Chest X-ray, PA view. Patient: 38 years old, sex M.
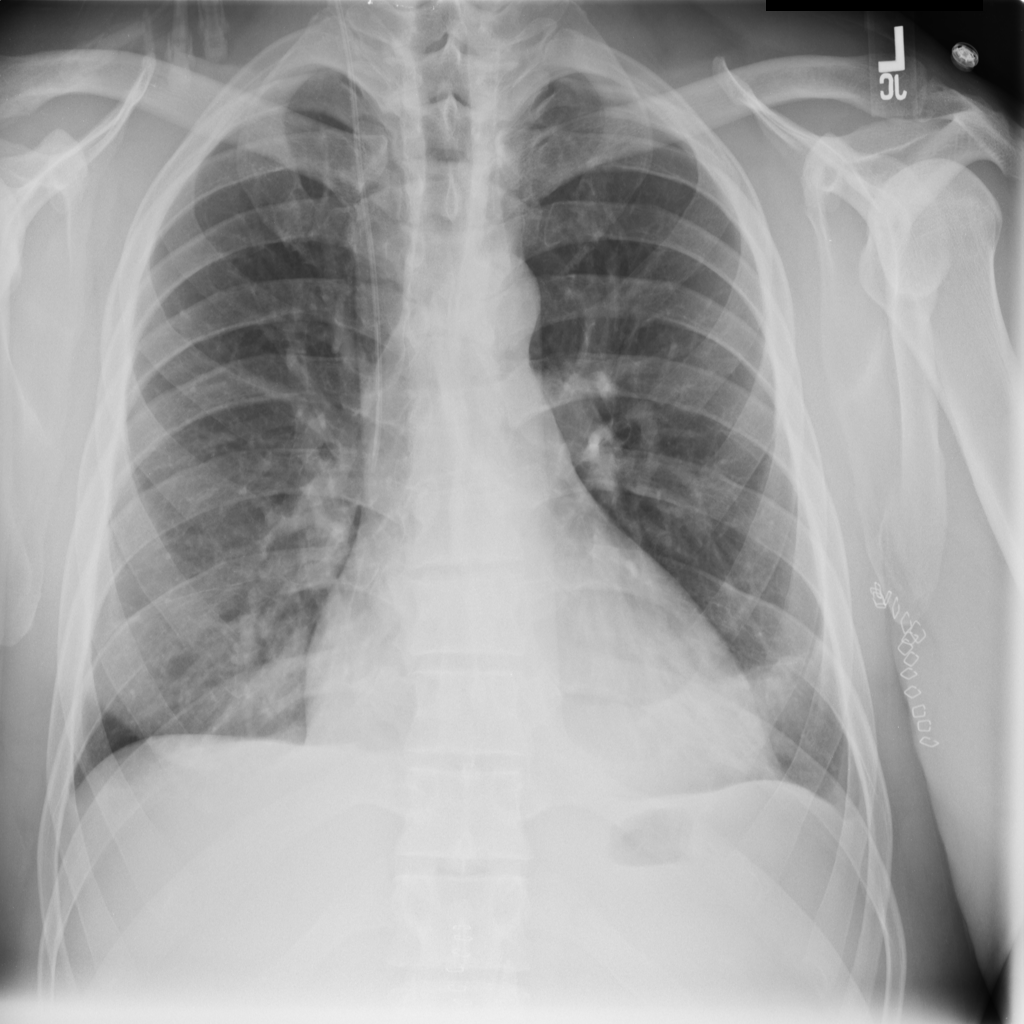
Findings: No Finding